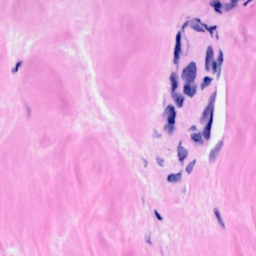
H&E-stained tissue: Breast